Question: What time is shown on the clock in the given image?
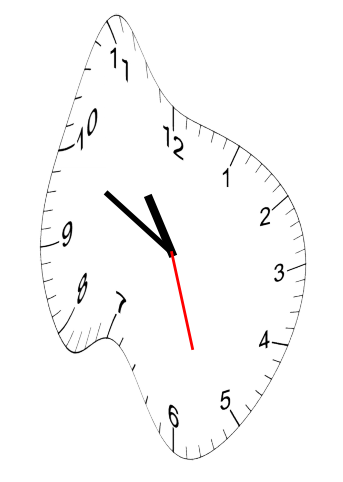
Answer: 10:49:27